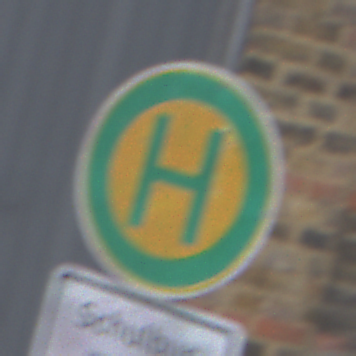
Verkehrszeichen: Haltestelle
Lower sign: ZeitangabenMitBeschraenkungAufWochentage5
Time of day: MorningAfternoon
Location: Outdoor (Urban)
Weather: Overcast
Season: NotSpecified
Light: Natural